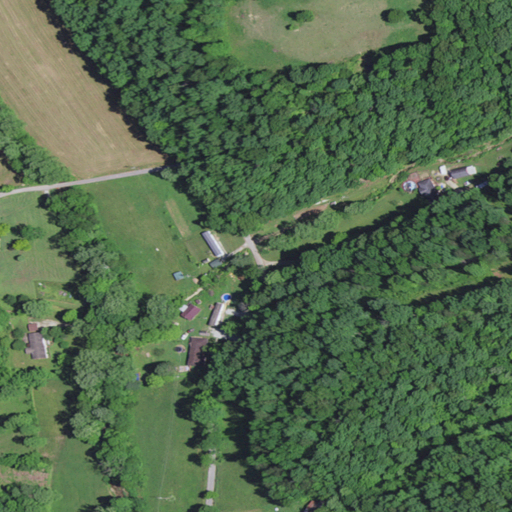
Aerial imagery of valley in Kentucky named Elzeline Hollow containing deciduous forest, pasture, open development, mixed forest, and low intensity development